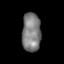
Tissue: lung
Cell type: Myeloid cells
Senescence score: 0.07192
Nuclear area (px): 712
Mean DAPI intensity: 126.617